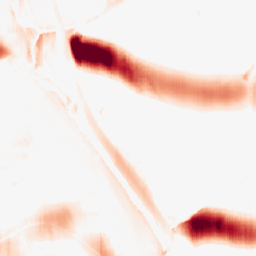
Category: morphological
Decomposition family: morphological_ellipse
Decomposition parameters: operation: opening
width: 50
height: 5
Upsampling method: nearest
Upsampling parameters: scale: 2
Upsampling scale: 2